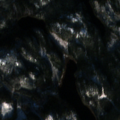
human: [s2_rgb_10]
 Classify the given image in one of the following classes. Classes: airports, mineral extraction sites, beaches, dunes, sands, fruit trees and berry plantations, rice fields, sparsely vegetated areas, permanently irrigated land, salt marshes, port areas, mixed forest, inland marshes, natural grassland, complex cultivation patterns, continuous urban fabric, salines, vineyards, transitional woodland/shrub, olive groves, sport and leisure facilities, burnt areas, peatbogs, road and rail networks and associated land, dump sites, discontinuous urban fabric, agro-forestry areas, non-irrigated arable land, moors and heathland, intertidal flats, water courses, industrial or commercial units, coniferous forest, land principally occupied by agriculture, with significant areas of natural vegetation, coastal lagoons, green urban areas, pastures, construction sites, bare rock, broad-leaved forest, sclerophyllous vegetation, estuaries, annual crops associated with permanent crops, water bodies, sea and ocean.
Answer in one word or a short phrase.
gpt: coniferous forest, mixed forest